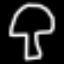
Label: mushroom